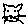
Label: cat